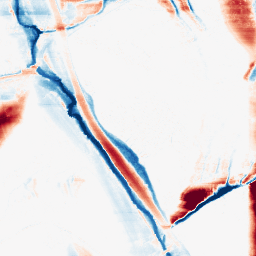
Category: morphological
Decomposition family: morphological_ellipse
Decomposition parameters: operation: average
width: 5
height: 50
Upsampling method: lanczos
Upsampling parameters: scale: 4
Upsampling scale: 4